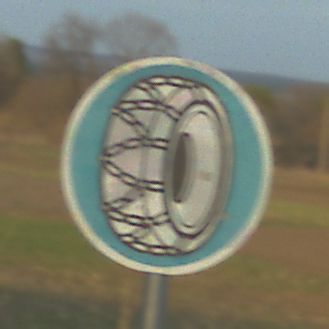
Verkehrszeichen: SchneekettenVorgeschrieben
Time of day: SunriseSunset
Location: Outdoor (Nature)
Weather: PartlyCloudy
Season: NotSpecified
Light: Natural